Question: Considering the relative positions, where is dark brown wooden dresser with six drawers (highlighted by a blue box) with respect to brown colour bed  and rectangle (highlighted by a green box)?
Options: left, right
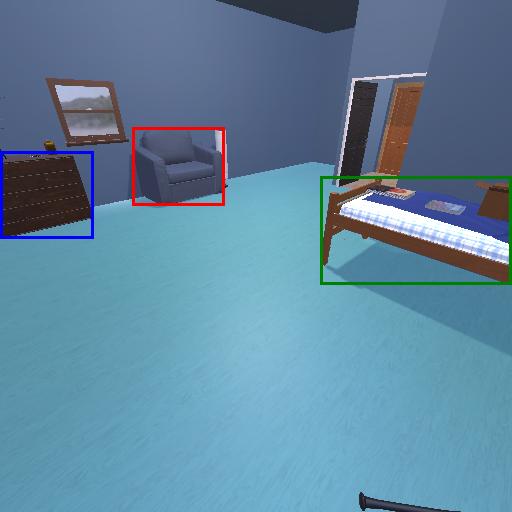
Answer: left